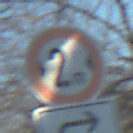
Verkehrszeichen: TatsaechlicheBreite2
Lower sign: RichtungsangabeDurchPfeile5
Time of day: MorningAfternoon
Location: Outdoor (Nature)
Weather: Clear
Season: NotSpecified
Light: Natural